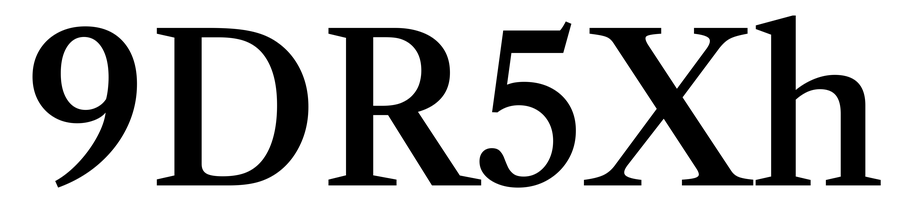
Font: LibreCaslonText_Medium